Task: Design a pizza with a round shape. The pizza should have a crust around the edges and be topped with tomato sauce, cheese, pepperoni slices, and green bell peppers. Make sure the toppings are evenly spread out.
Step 413:
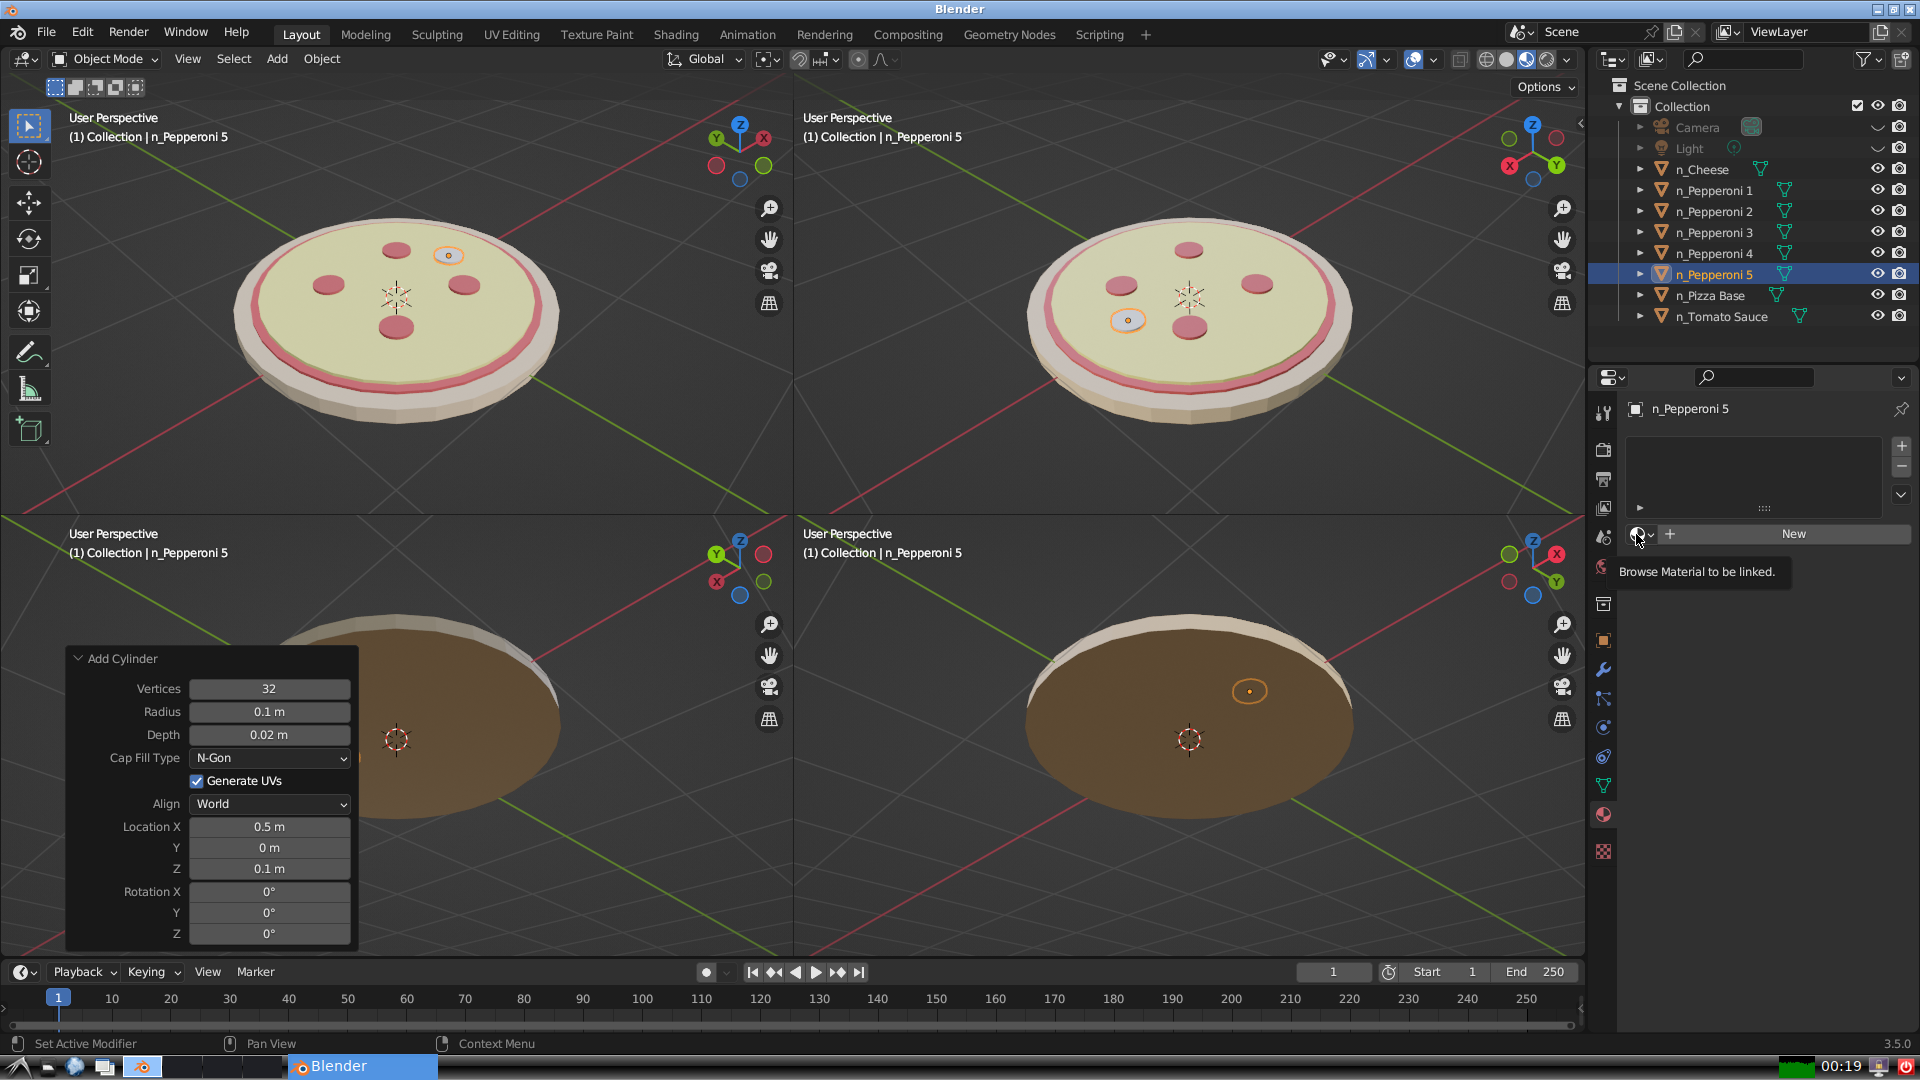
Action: click: no